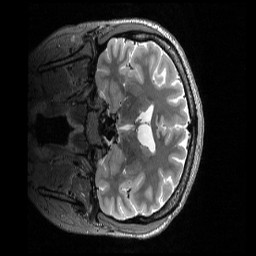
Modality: T2w
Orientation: coronal
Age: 34
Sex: female
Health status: ill
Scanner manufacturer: siemens
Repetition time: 3.2 s